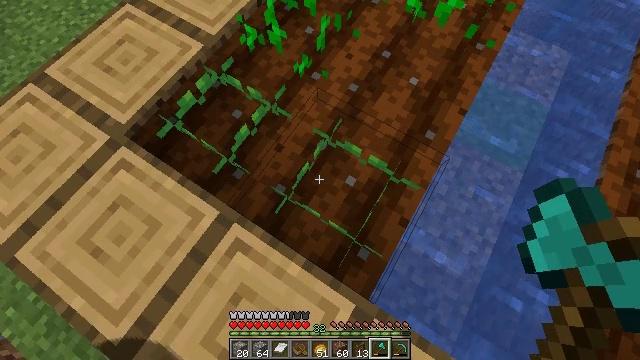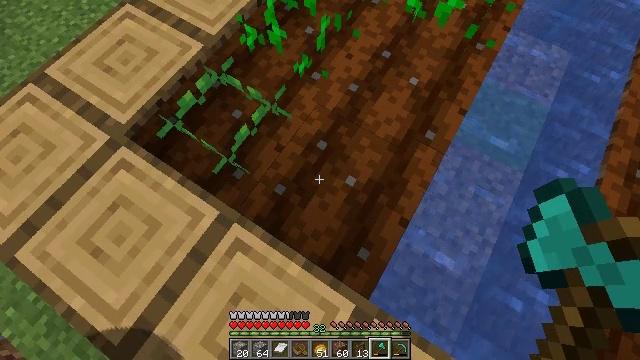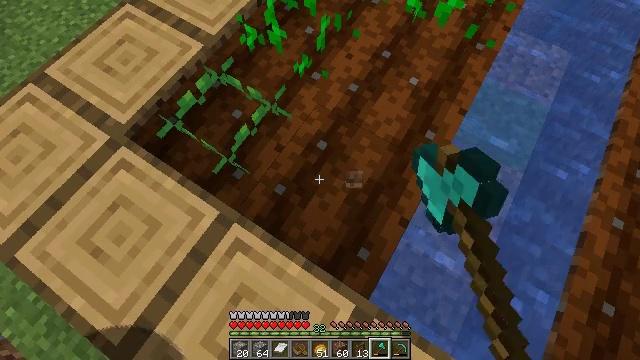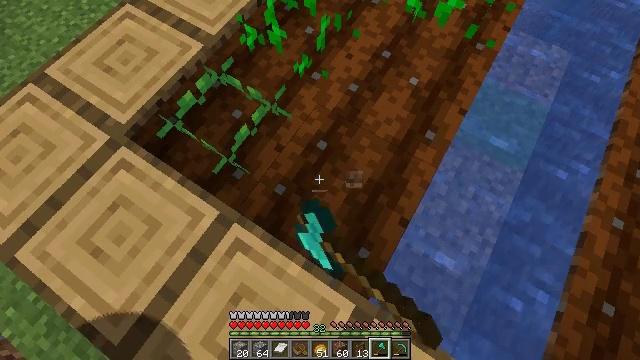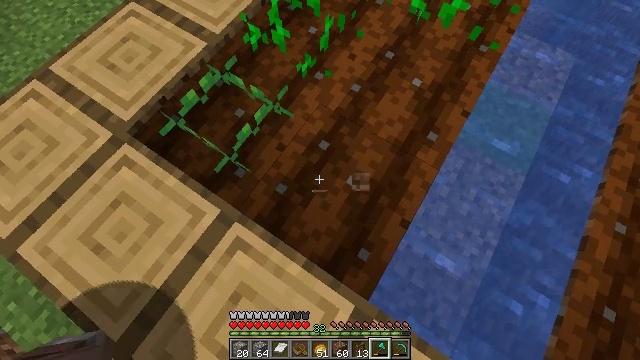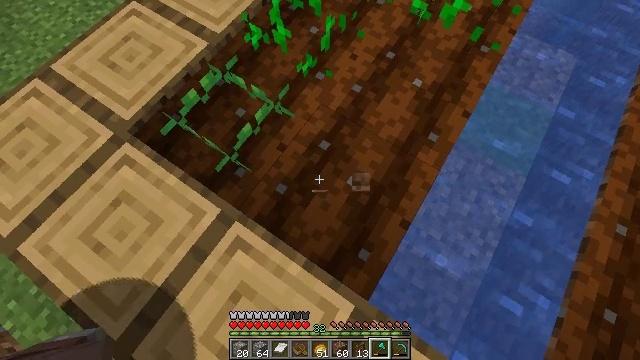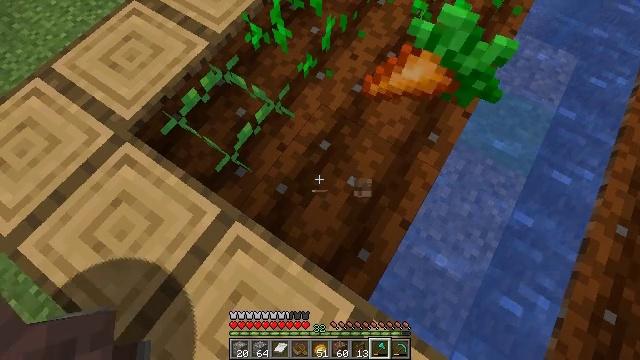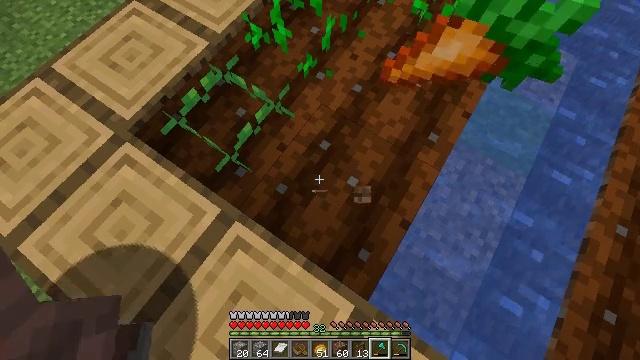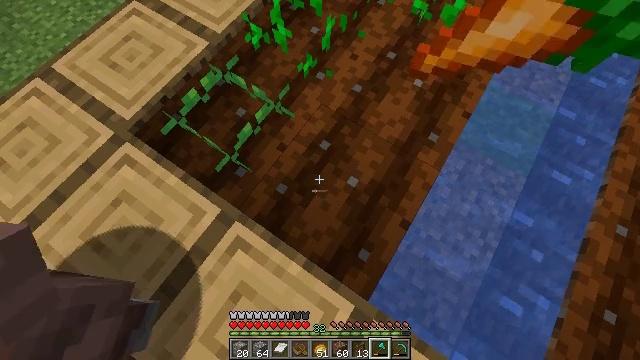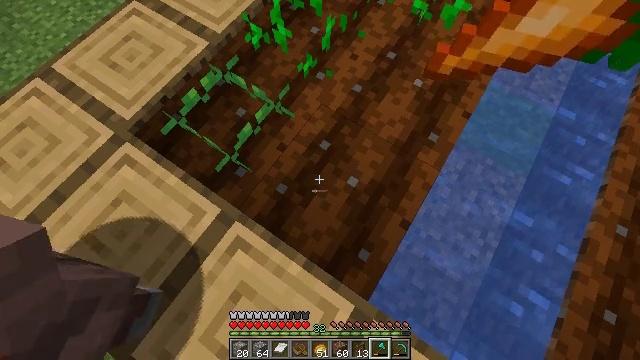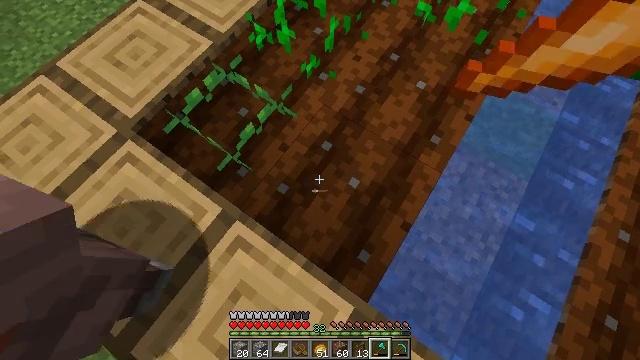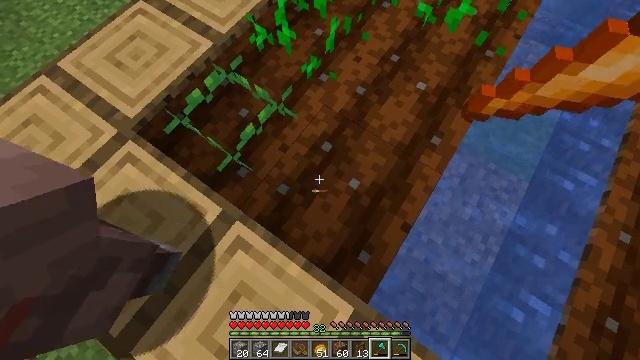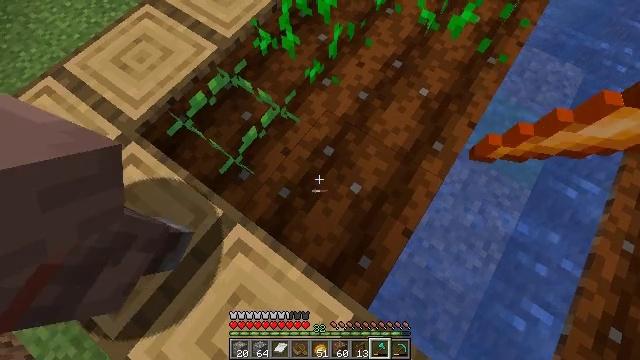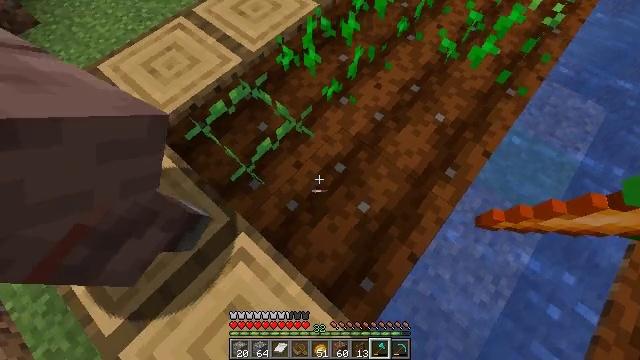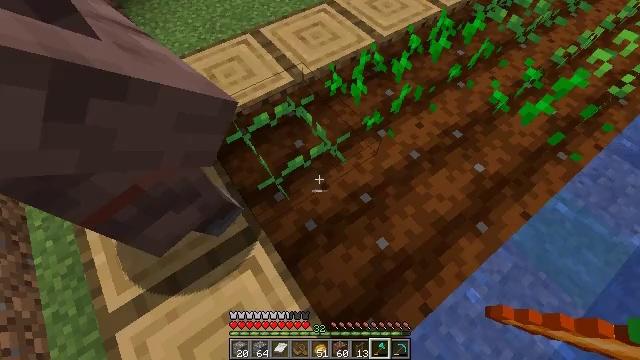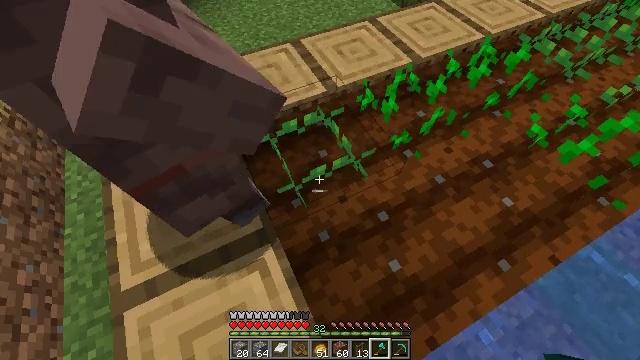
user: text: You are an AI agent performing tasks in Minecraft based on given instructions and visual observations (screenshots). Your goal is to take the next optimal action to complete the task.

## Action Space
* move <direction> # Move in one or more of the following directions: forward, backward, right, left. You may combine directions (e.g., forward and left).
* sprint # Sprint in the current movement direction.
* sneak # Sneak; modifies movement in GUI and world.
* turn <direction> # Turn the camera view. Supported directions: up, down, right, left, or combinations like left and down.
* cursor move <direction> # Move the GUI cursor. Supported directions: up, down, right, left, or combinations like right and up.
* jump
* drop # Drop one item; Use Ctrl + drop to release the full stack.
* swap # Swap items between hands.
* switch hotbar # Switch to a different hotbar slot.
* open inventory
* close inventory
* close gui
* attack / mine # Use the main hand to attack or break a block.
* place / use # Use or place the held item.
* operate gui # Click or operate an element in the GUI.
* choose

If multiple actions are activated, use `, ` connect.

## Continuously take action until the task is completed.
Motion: motion action
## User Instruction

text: Mine the fully grown carrots.
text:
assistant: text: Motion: attack / mine
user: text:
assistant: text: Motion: attack / mine
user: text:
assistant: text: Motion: no_op
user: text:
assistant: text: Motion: no_op
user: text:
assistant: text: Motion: no_op
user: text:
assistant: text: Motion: no_op
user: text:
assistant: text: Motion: no_op
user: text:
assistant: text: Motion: no_op
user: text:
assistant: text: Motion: no_op
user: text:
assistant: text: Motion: no_op
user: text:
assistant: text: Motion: no_op
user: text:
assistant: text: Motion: no_op
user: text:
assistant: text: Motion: turn left and up
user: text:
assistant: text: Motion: turn left and up
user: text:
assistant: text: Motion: turn left and up
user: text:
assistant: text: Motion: no_op
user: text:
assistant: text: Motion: no_op
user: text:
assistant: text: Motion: attack / mine
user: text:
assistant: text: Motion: attack / mine
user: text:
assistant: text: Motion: no_op
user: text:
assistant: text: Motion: no_op
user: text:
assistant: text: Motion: no_op
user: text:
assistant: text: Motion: no_op